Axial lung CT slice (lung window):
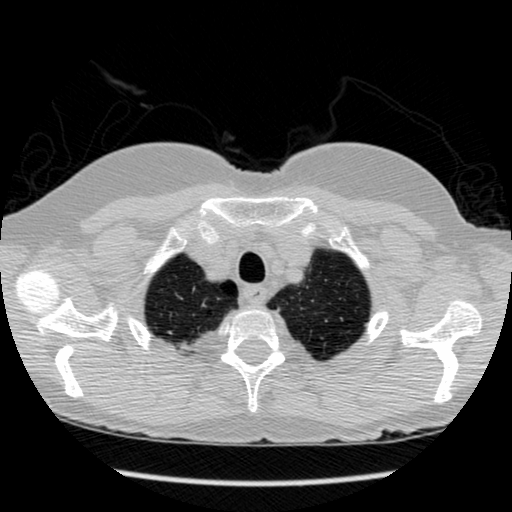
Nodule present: no